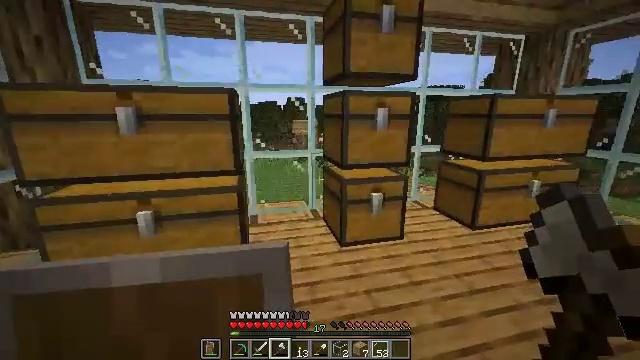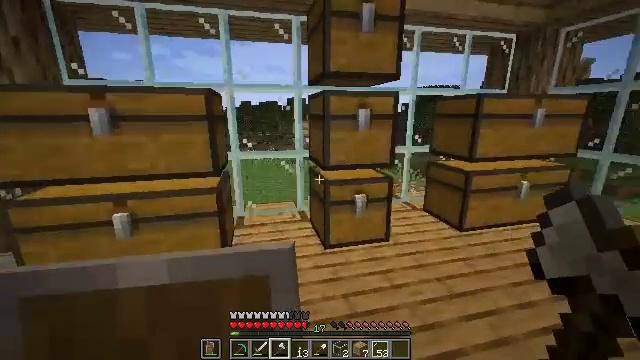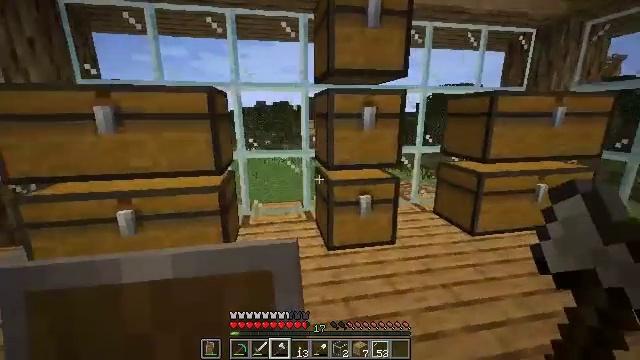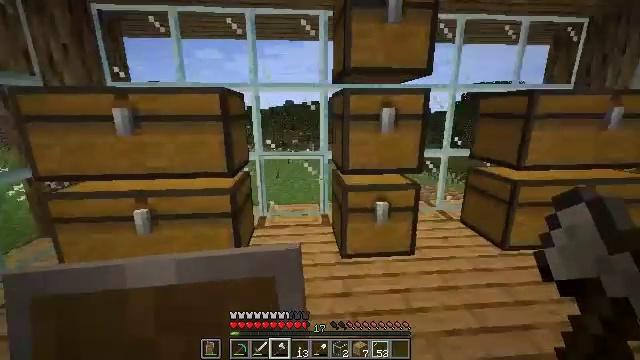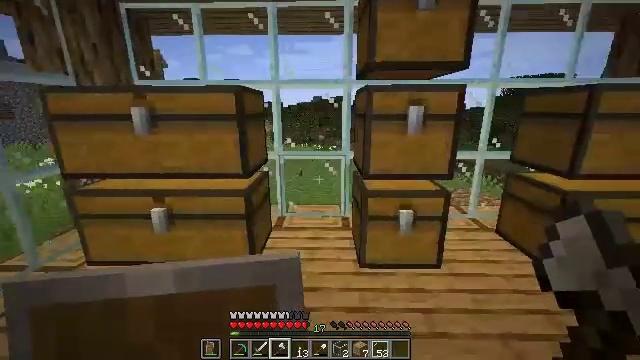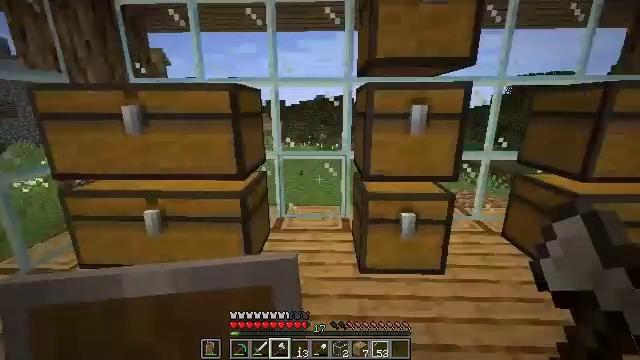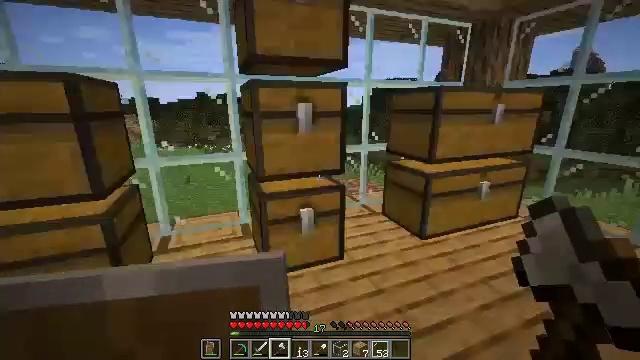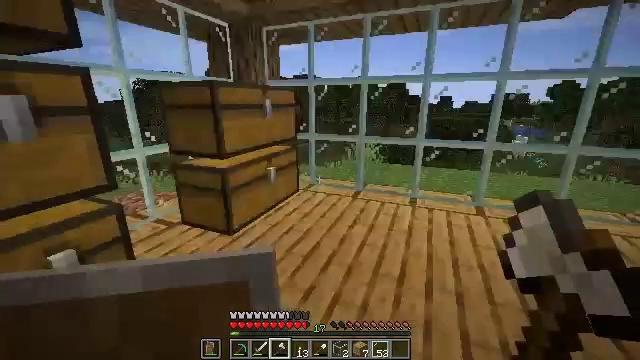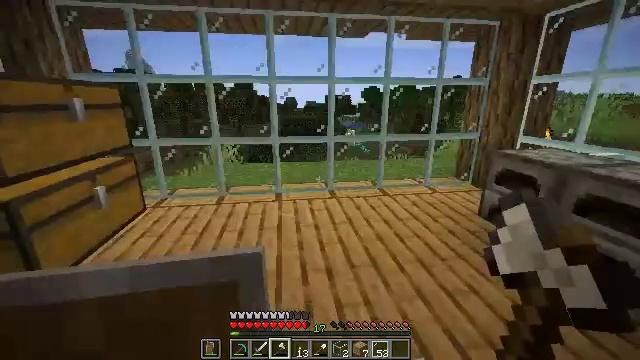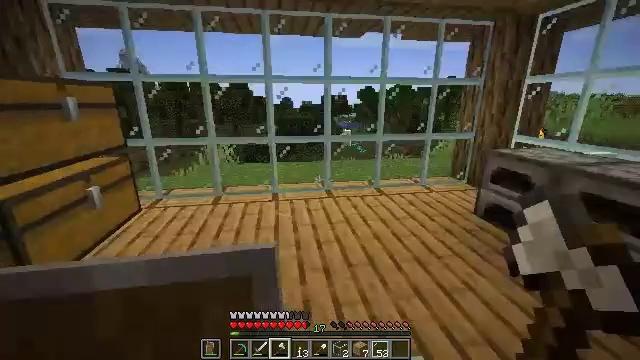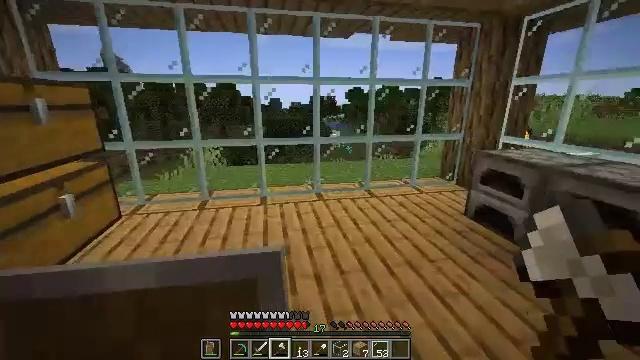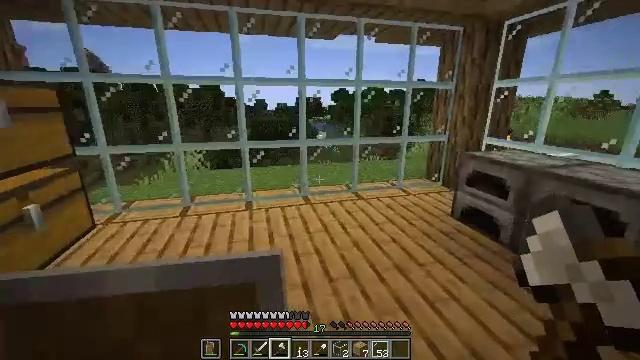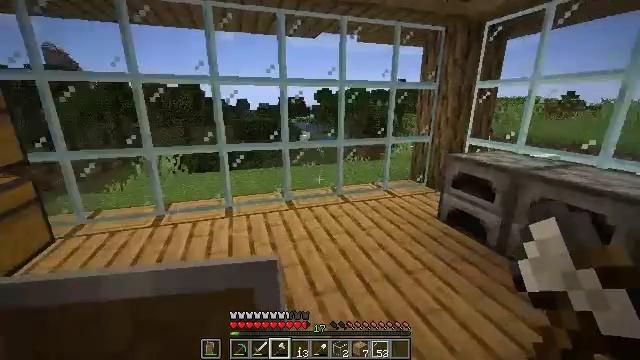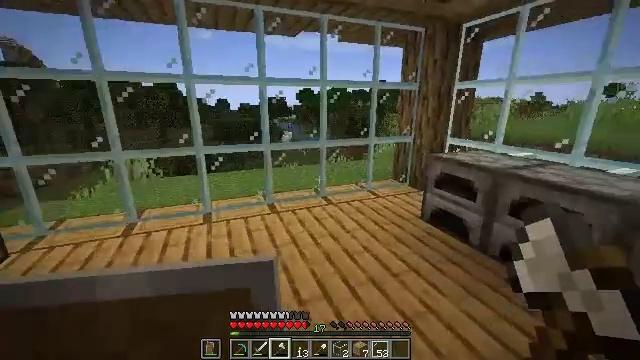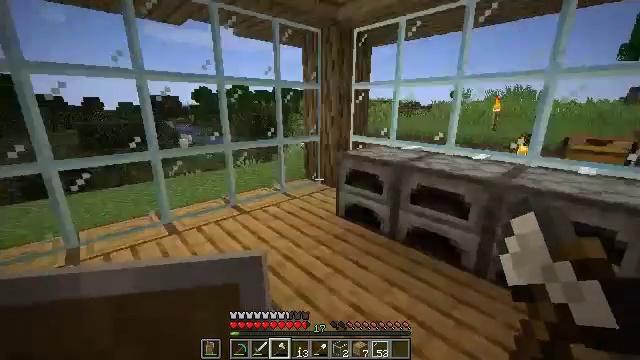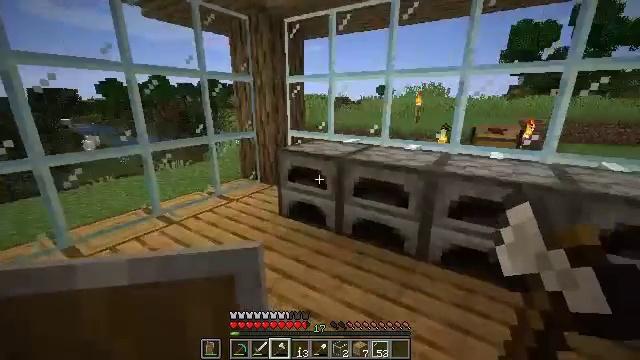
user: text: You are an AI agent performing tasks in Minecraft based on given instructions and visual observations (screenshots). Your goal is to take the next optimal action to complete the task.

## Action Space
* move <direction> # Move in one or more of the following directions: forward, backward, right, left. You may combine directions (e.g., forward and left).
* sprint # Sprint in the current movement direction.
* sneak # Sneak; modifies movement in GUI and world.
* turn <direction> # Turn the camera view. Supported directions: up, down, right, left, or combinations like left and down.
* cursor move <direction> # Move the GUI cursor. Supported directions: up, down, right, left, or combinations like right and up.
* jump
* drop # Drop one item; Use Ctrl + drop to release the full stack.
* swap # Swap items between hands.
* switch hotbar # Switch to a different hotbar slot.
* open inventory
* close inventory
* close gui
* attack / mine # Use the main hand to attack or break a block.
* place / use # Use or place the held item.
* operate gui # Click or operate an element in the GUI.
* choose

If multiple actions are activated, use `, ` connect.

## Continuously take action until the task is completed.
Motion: motion action
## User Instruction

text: Interact with the crafting table and craft a dark oak door.
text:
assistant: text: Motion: move forward and move right
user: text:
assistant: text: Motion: move forward and move right, turn left
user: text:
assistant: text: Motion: move forward, turn left
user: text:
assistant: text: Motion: move forward, turn left
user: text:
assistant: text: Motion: no_op
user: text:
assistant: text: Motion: turn right
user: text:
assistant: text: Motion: turn right
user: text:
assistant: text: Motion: turn right
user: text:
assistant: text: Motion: no_op
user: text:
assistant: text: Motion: move forward, turn right
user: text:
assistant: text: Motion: move forward, turn right
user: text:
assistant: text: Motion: move forward, turn right
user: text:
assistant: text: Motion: move forward, turn right
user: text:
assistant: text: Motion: move forward, turn right
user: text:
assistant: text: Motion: move forward, turn right and down
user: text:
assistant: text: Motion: move forward, turn right
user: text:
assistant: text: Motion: move forward
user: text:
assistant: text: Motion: move forward
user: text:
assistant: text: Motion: move forward, turn right and down
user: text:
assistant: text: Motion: move forward, turn right and down
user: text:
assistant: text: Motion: turn right and down
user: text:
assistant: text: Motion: turn right and down
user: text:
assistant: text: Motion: turn right and up
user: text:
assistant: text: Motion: move right, turn right
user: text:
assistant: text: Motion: move right
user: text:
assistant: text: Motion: move forward and move right
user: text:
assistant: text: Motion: move forward and move right, turn left
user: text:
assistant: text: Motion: move forward and move right, turn left
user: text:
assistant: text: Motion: move forward and move right, turn left
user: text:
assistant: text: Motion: move forward and move right, turn left